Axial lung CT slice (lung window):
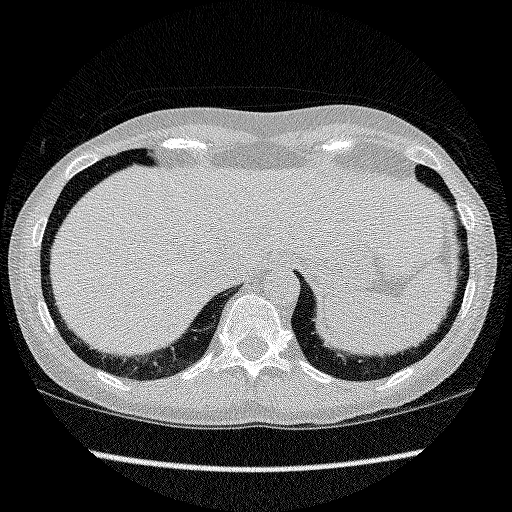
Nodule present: no